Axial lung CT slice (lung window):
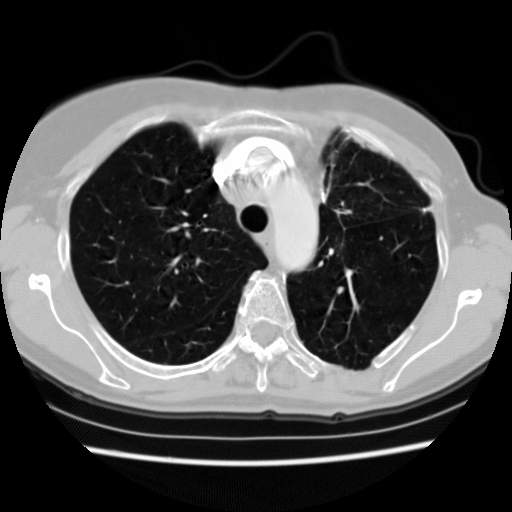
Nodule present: no